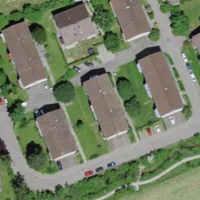
EUNIS habitat code: 55
Species observed at this site:
Vicia sepium
Cornus sanguinea
Symphoricarpos albus